Field crop: maize
Growth stage: 2
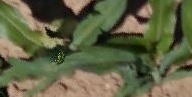
Species: maize